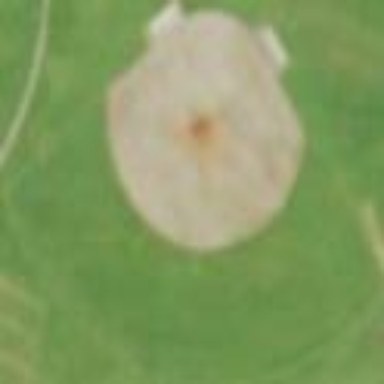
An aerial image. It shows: Baseball pitch for leisure land.